Interaction volume radius: 5 \u00c5
Interaction volume height: 50 \u00c5
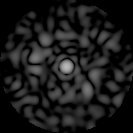
Disorder parameter: 0.8512